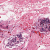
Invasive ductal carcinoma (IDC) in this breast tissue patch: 0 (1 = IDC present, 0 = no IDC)